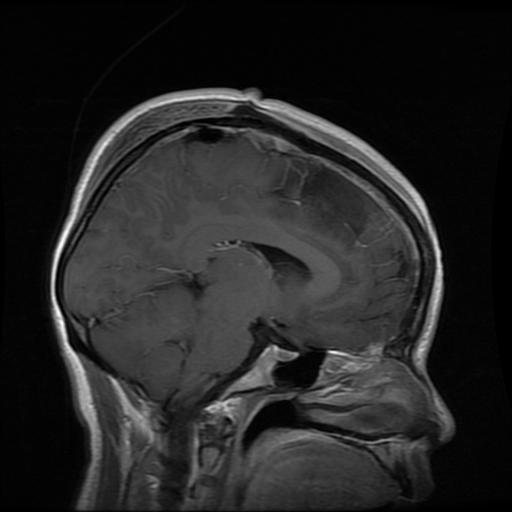
Label: glioma